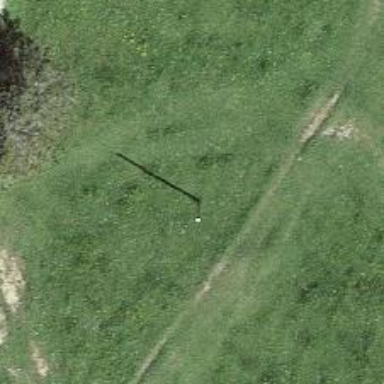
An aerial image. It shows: Power pole.